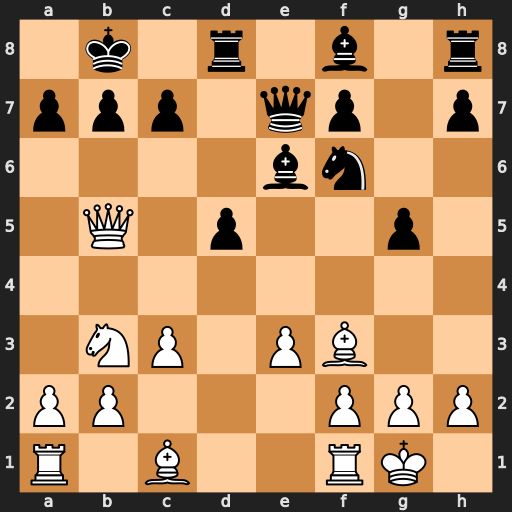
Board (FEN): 1k1r1b1r/ppp1qp1p/4bn2/1Q1p2p1/8/1NP1PB2/PP3PPP/R1B2RK1
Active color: w
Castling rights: -
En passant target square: -
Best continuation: Na5 Bc8 Nc6+